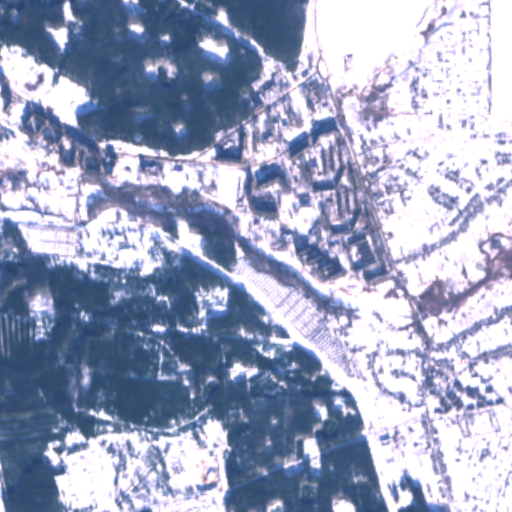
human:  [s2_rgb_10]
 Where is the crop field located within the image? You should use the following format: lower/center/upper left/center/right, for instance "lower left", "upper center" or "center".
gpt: The crop field is located in the upper right of the image.
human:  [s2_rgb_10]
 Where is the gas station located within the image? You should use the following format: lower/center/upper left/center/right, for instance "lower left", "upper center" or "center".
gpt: The gas station is located in the center right of the image.
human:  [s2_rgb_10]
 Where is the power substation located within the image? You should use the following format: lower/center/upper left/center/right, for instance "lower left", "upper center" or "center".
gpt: The power substation is located in the upper right of the image.
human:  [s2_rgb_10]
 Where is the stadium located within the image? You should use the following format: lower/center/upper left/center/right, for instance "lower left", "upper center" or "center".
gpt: The stadium is located in the upper center of the image.
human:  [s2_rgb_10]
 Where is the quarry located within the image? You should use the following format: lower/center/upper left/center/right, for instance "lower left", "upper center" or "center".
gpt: There is no quarry in the image.